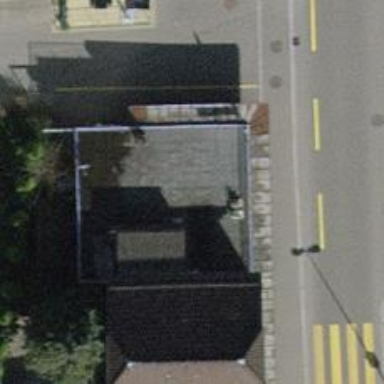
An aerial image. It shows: Restaurant.